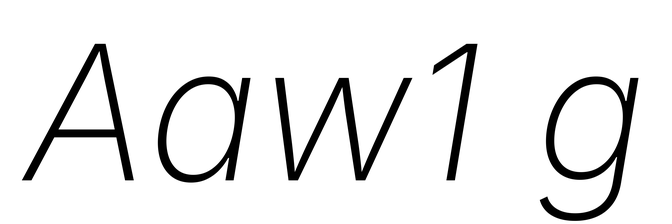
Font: Inter-Italic_ExtraLight_Italic